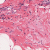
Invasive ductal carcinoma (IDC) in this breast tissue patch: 0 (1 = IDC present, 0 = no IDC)